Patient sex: F
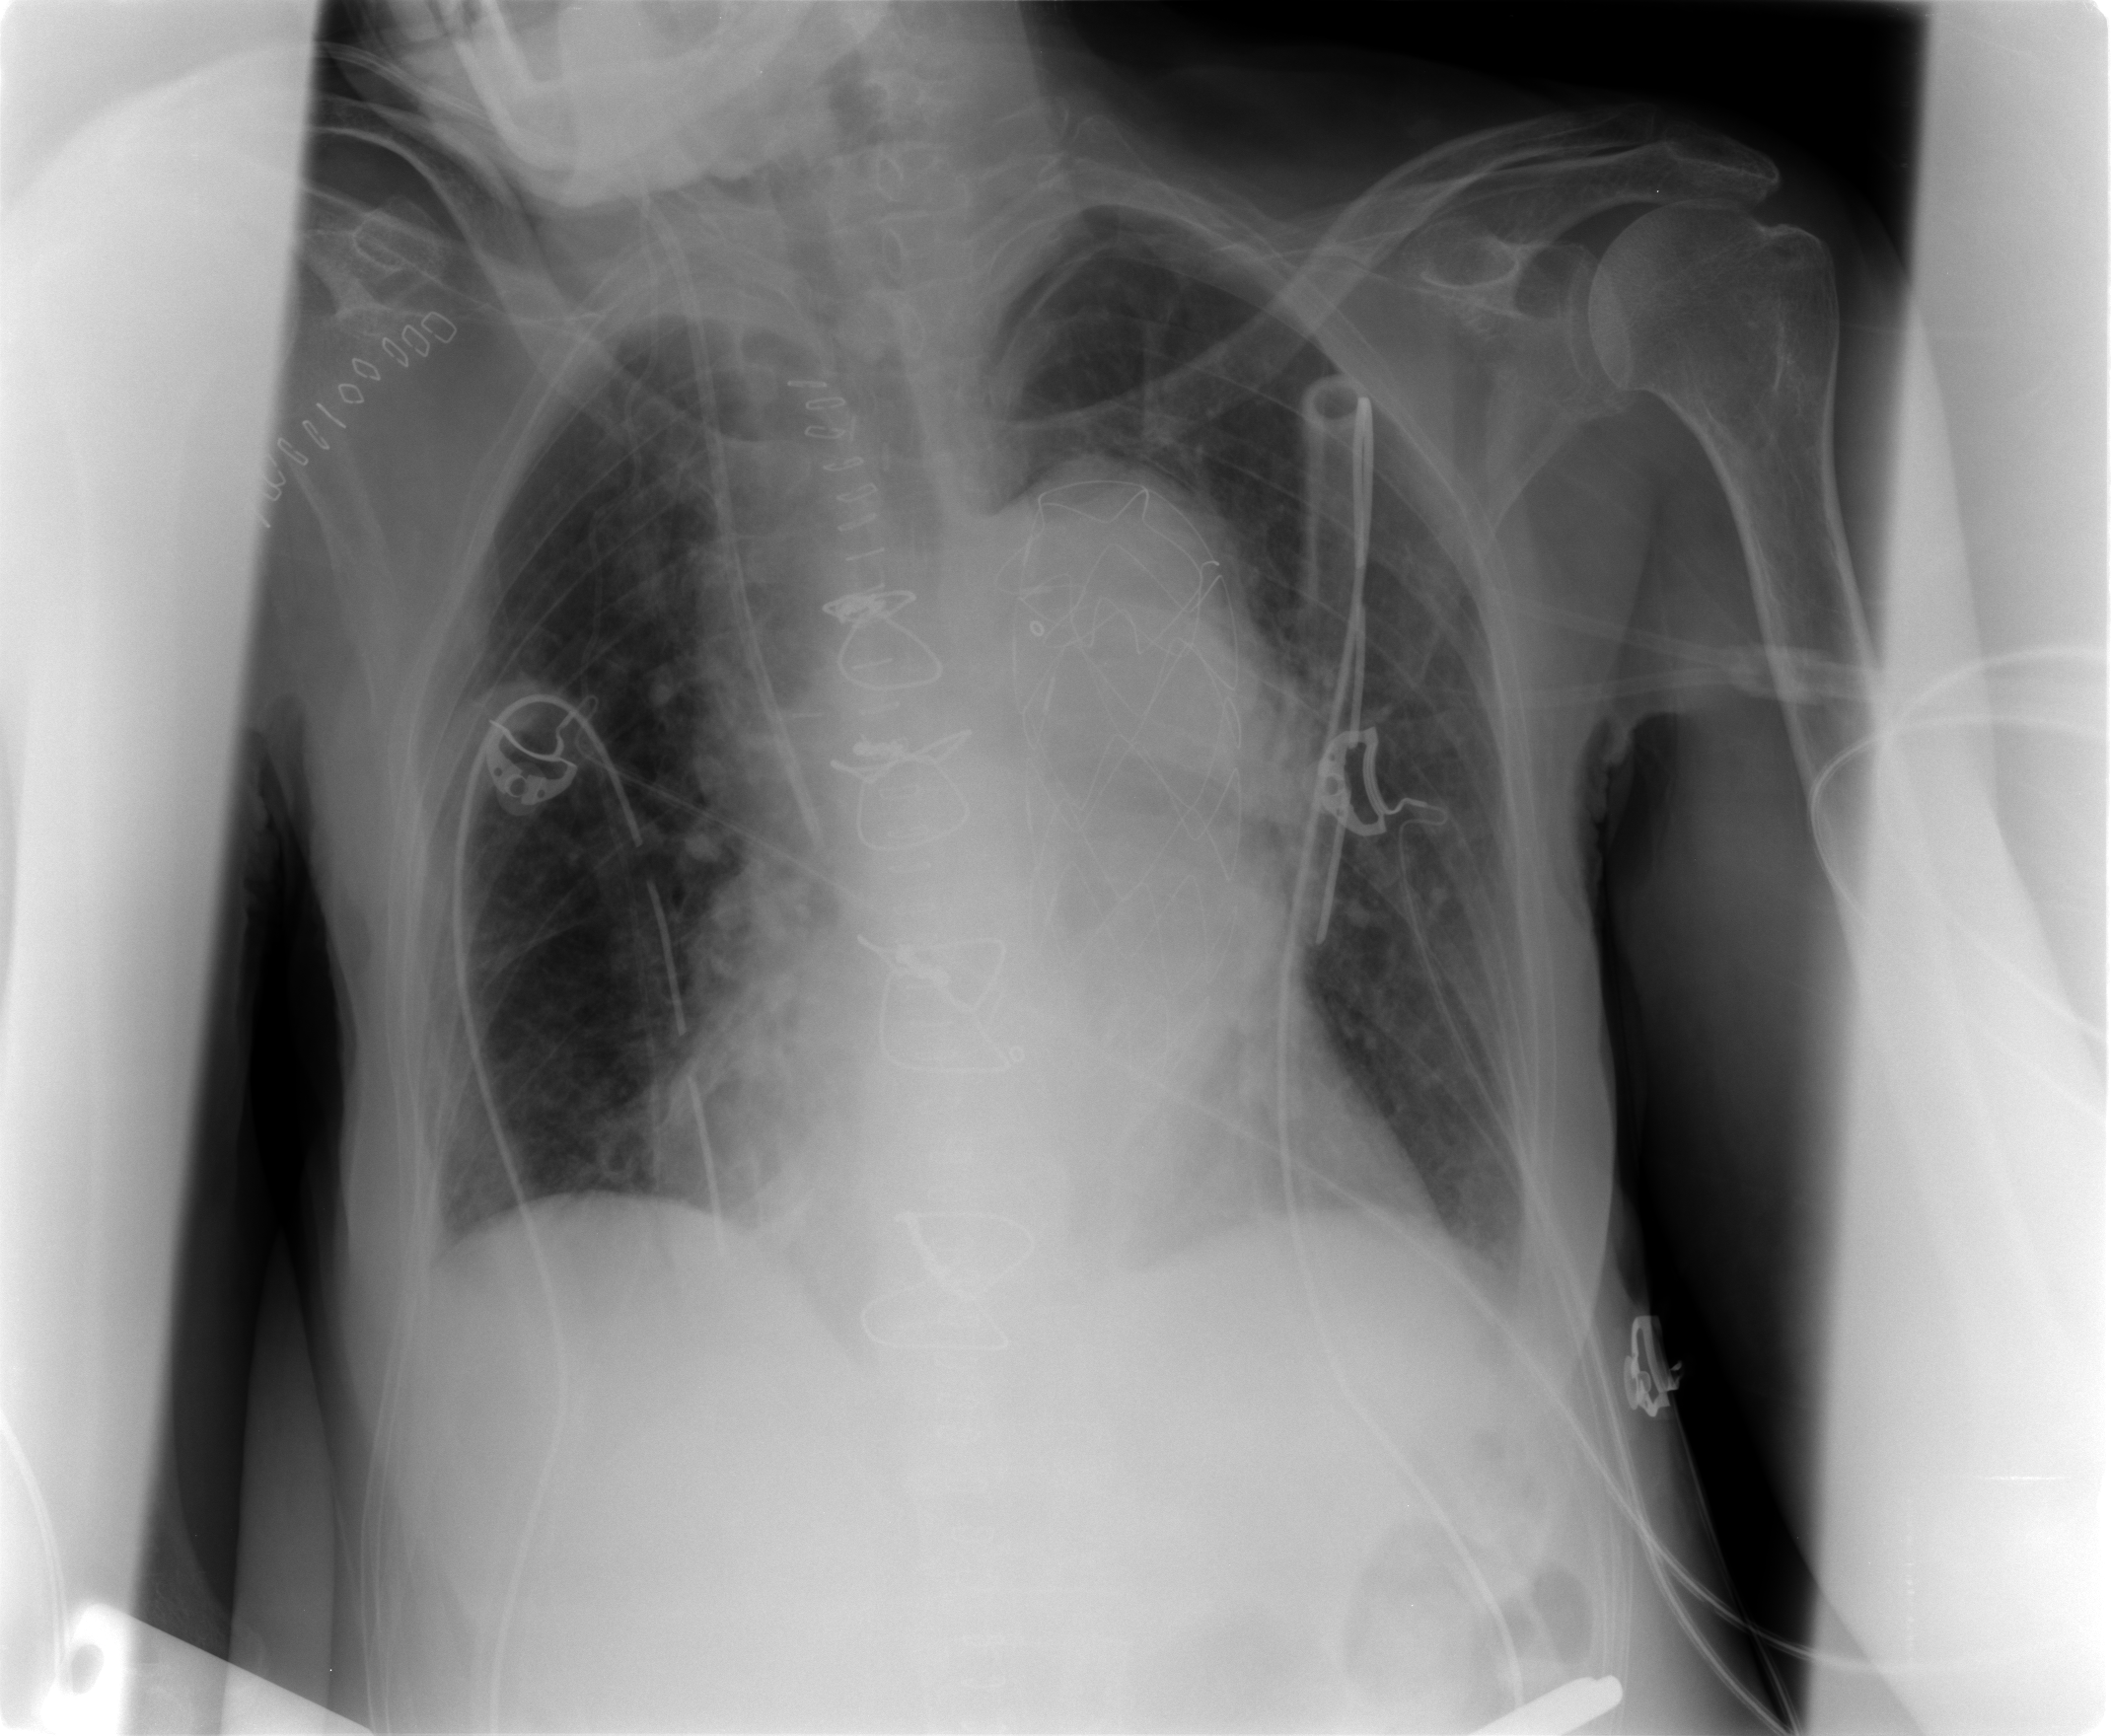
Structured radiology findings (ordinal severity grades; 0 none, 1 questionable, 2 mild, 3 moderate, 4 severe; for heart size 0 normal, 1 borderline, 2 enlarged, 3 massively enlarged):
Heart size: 0
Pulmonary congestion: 1
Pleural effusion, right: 0
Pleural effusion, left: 0
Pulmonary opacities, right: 0
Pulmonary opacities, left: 0
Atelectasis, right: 0
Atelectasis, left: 0